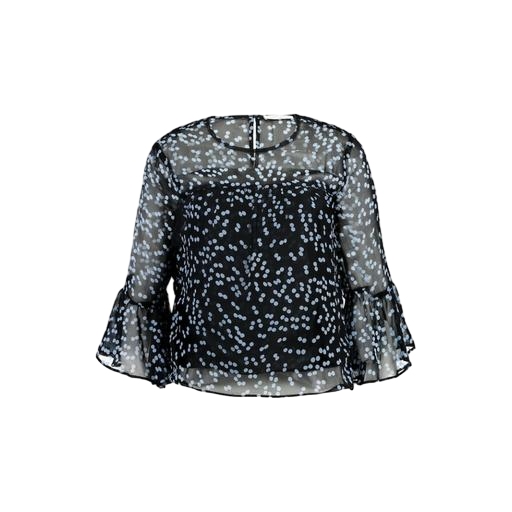
black bell-sleeve printed blouse, black leaf-print blouse, black polka-dot fil coupé blouse, white background